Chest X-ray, AP view. Patient: 50 years old, sex F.
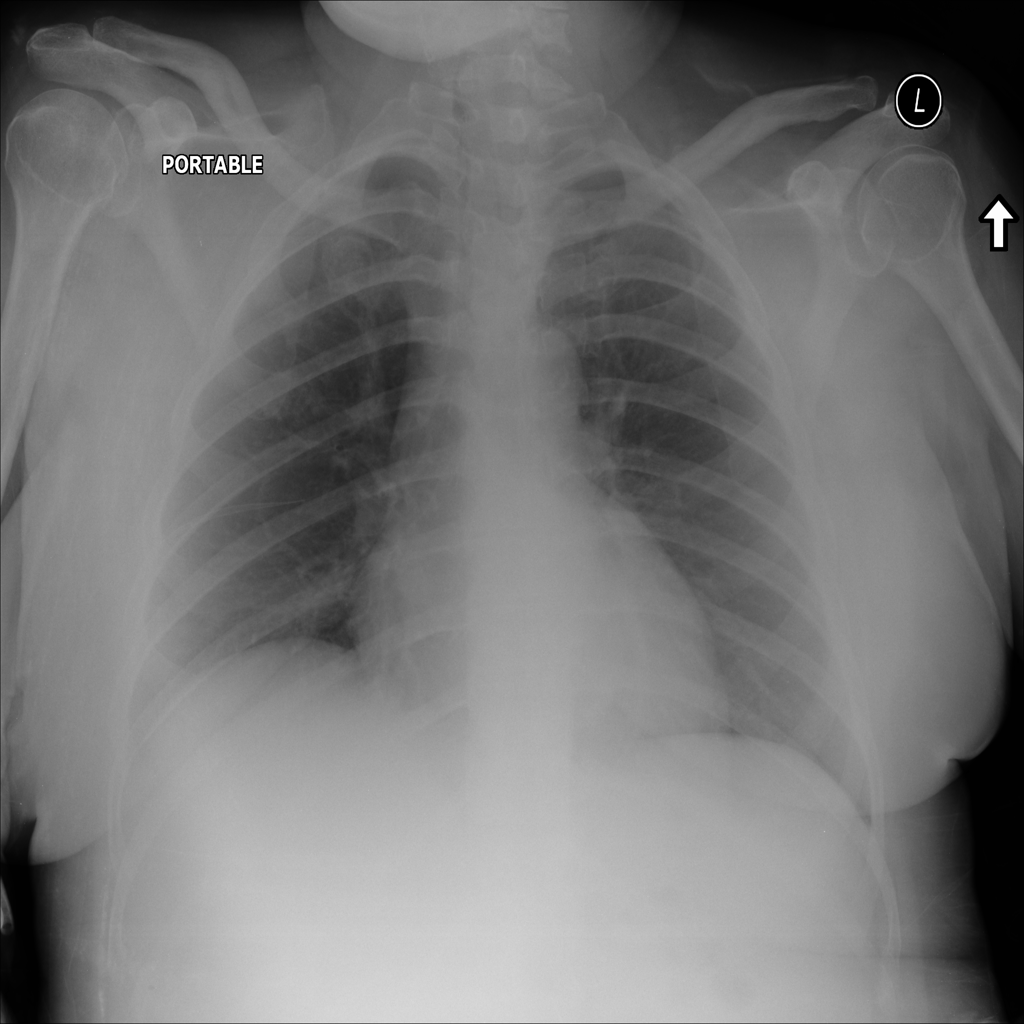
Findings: No Finding